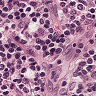
Metastatic tissue present: no